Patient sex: F
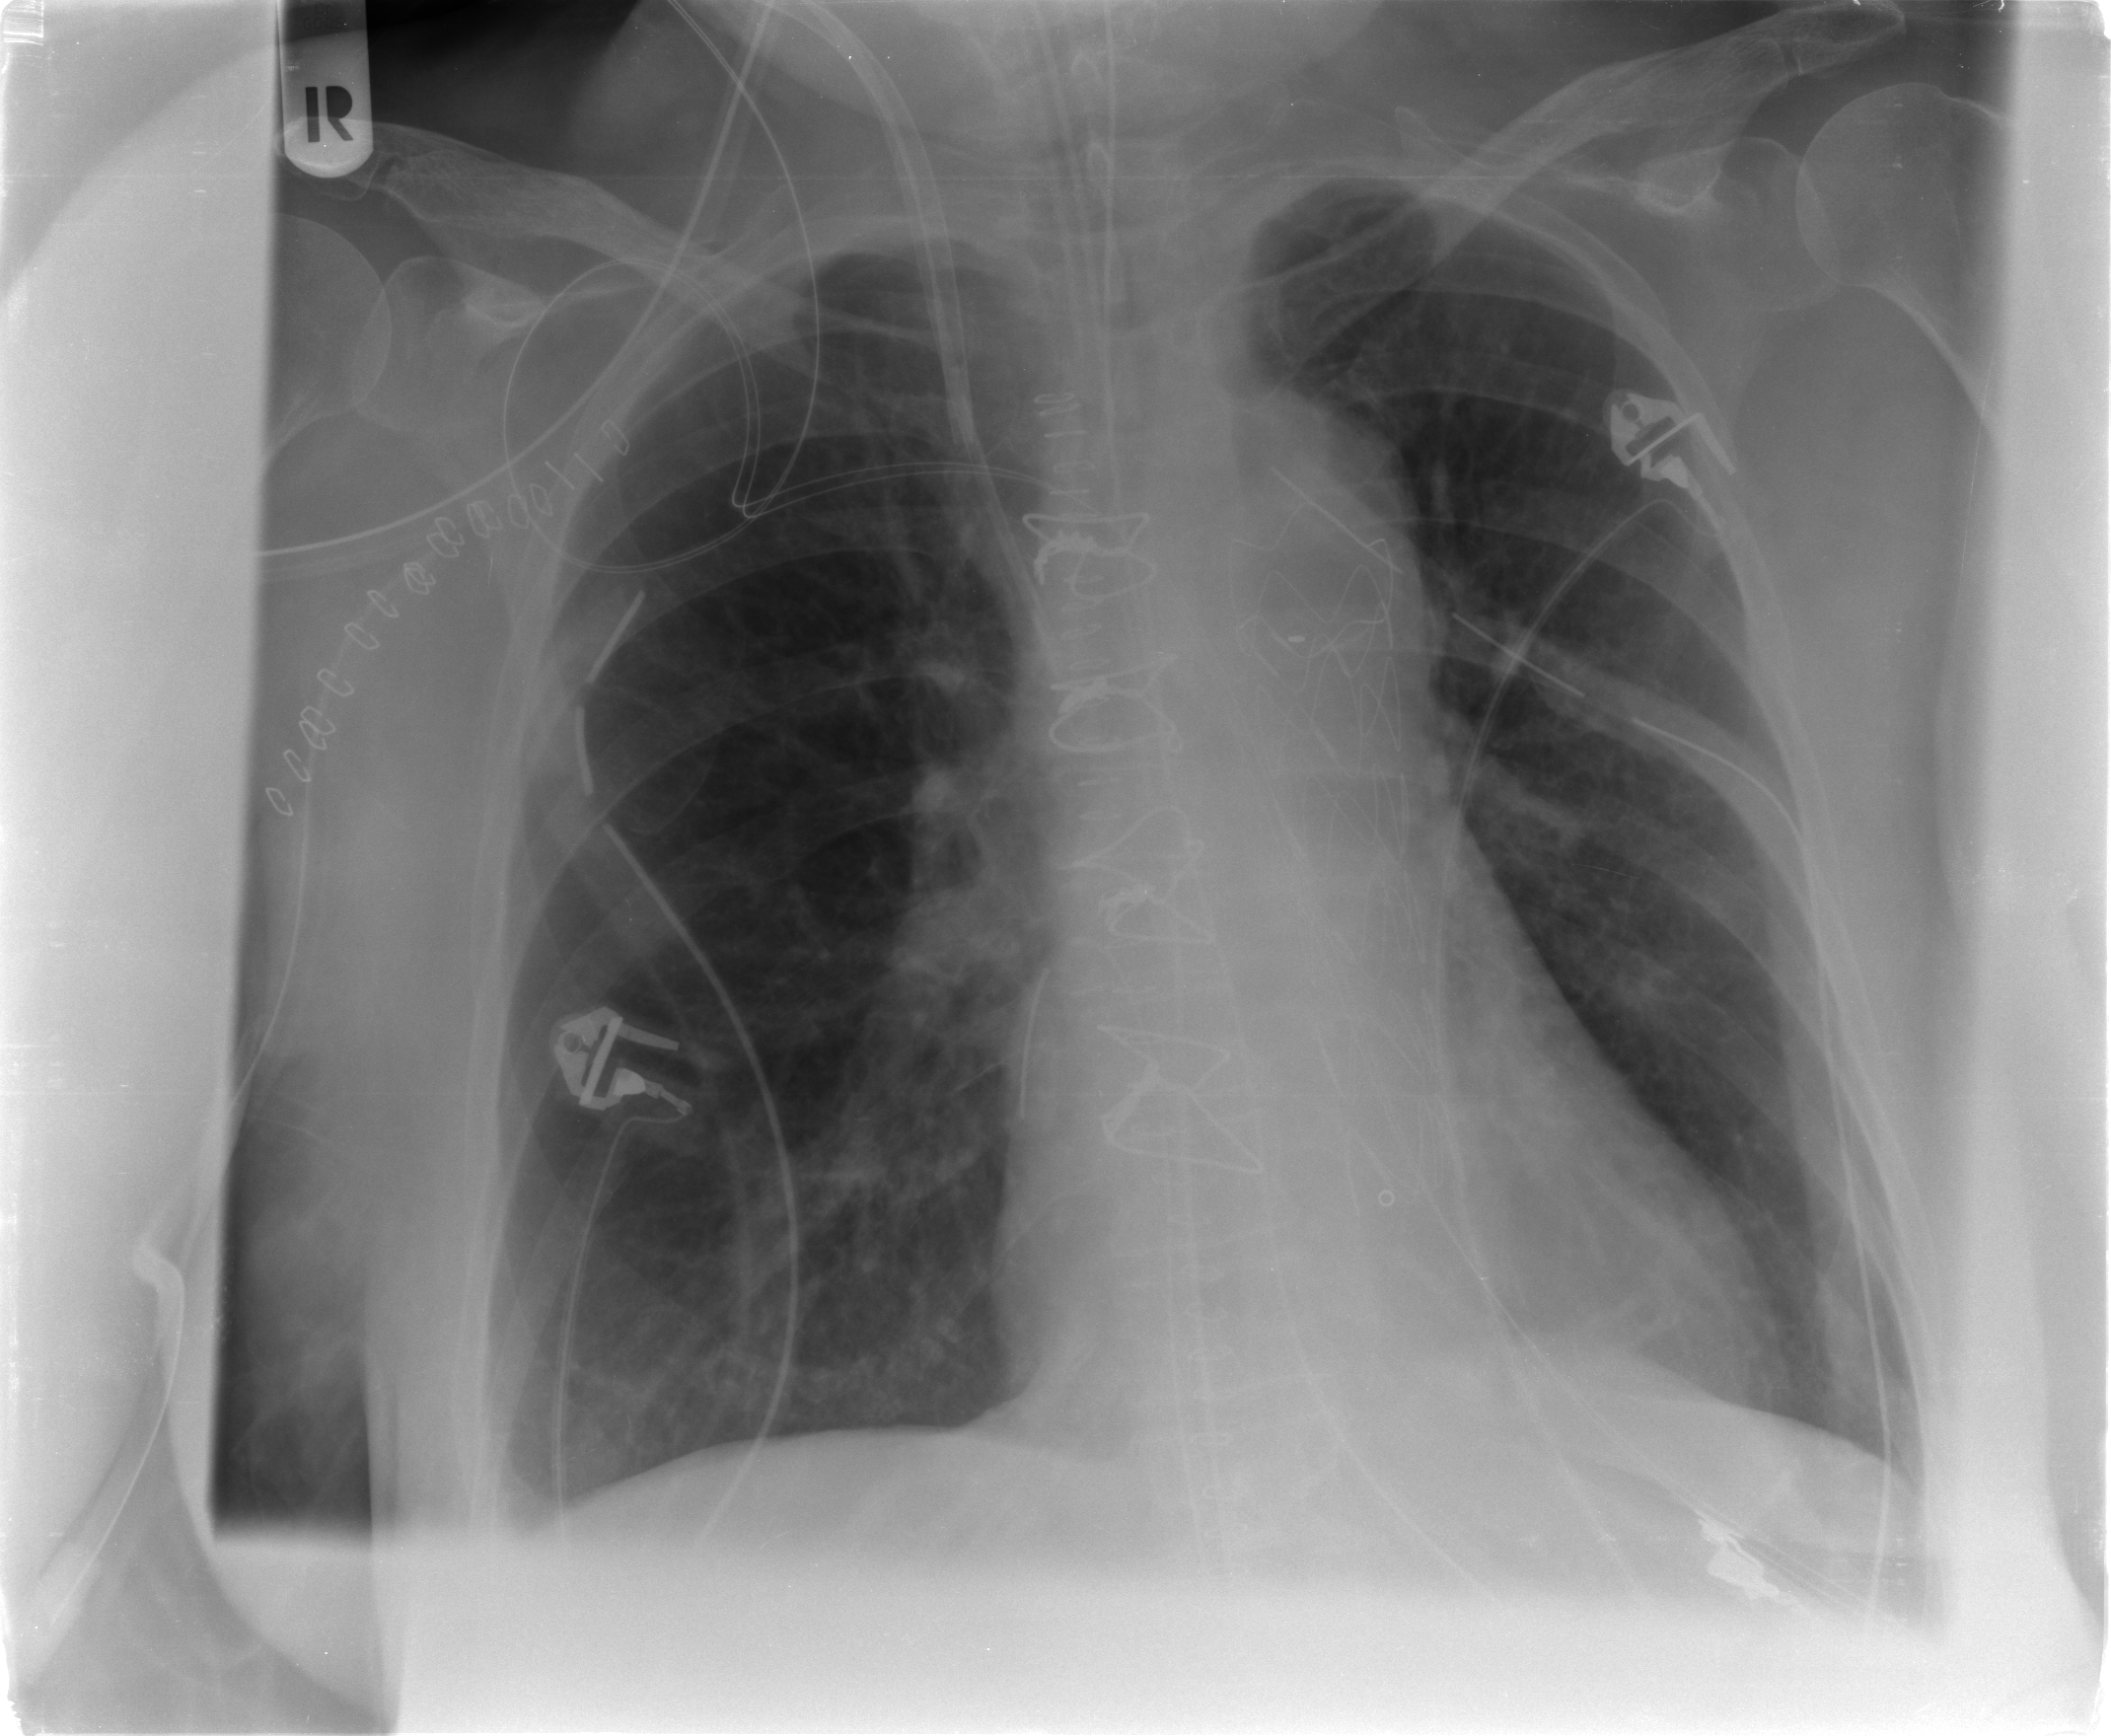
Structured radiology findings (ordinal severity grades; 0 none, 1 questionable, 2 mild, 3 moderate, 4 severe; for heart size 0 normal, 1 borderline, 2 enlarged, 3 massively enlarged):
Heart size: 0
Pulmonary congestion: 1
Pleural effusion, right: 0
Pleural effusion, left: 0
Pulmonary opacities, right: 0
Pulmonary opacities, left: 0
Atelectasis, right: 1
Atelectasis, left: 1